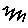
Label: zigzag